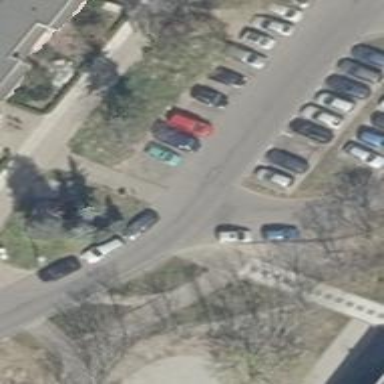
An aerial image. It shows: Street-side parking area.